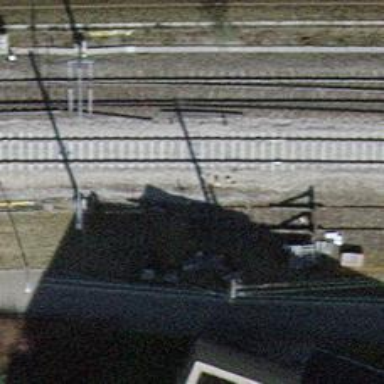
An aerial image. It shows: Railway buffer stop.